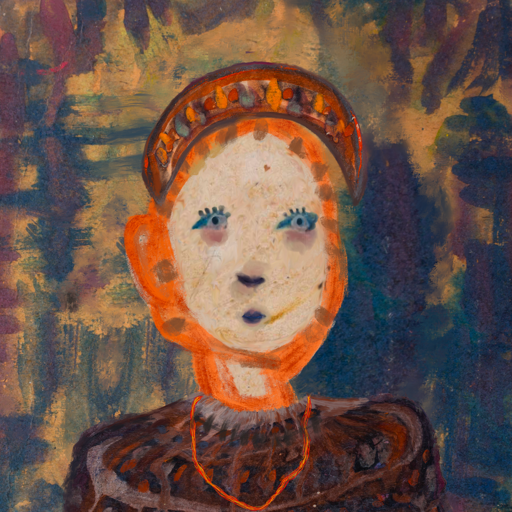
Background: InTheSun, Head And Neck Front: Rupkatha, Face Front: Hill_Girl, Bust: Hypocrite, Hair Front: Blank, Head Accessory: Hypocrite, Second Necklace: Gypsy_Mother_2, Necklace: In_The_Sun, Baby: Blank